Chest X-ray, AP view. Patient: 45 years old, sex M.
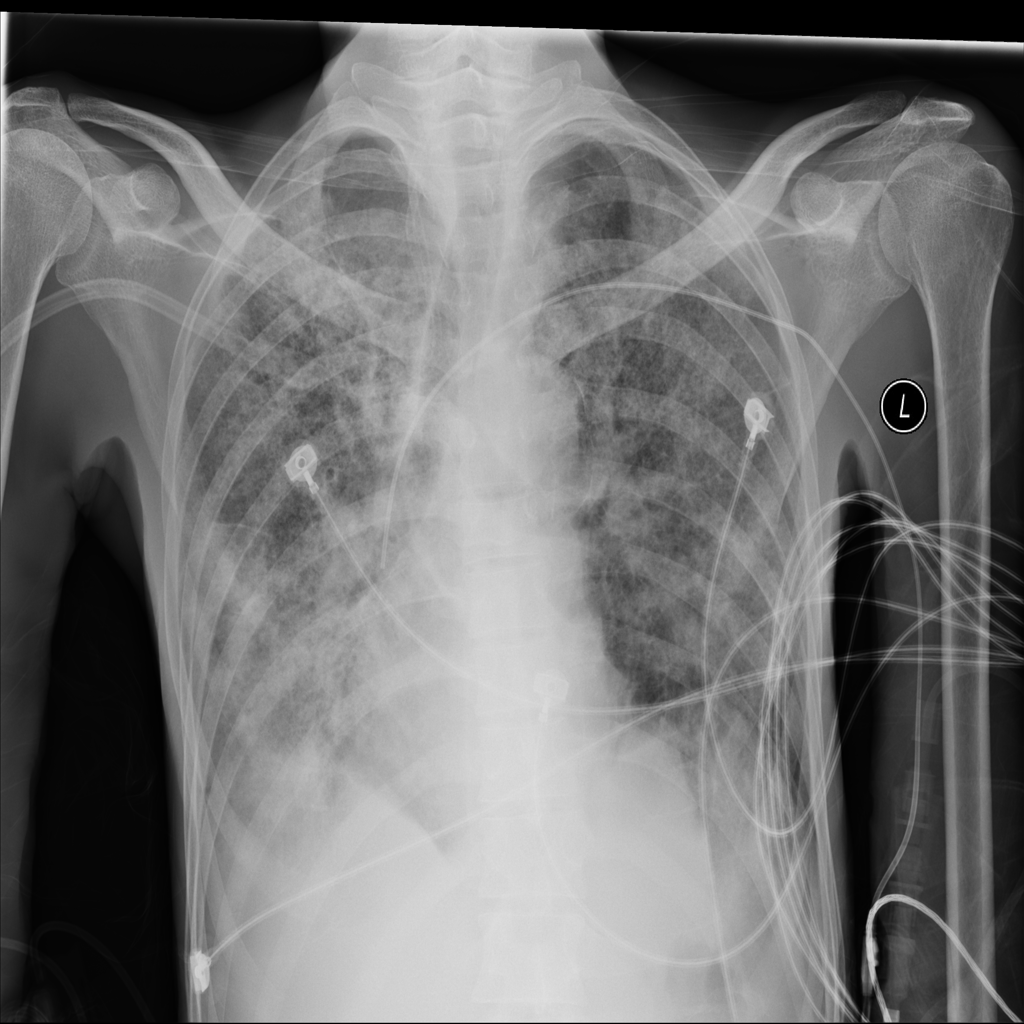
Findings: Infiltration